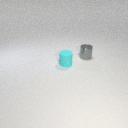
small cyan rubber cylinder in front of small gray metal cylinder